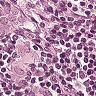
Metastatic tissue present: yes